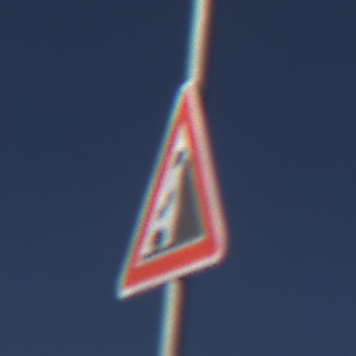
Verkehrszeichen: SteinschlagRechts
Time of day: MorningAfternoon
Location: Outdoor (Nature)
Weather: PartlyCloudy
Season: NotSpecified
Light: Natural